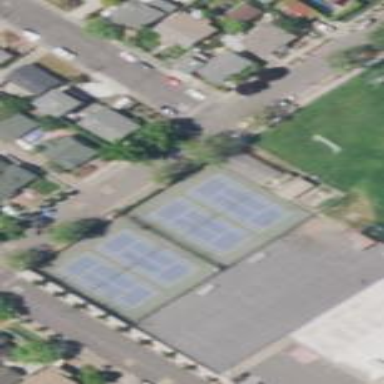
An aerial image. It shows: Tennis court on the leisure land pitch.